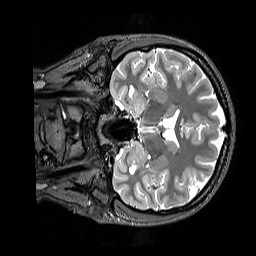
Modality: T2w
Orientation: coronal
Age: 24
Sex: female
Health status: healthy
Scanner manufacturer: siemens
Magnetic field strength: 3 T
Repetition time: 3.2 s
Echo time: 0.568 s